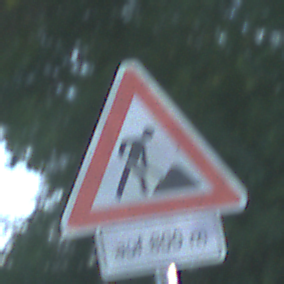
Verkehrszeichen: Arbeitsstelle
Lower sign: LaengeEinerStrecke5
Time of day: MorningAfternoon
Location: Outdoor (RoadRail)
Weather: Clear
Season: NotSpecified
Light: Natural